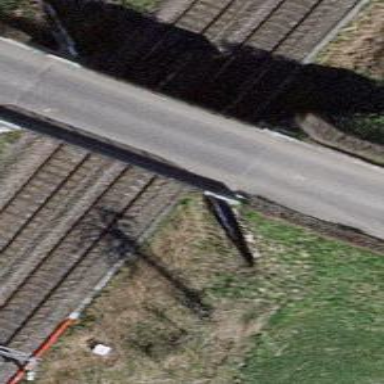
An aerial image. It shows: Retaining wall.